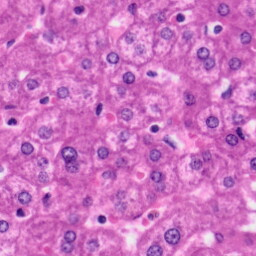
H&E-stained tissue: Liver